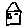
Label: house